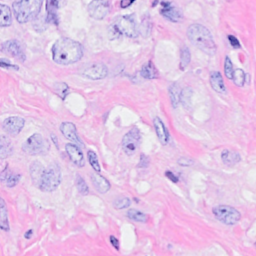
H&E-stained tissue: Breast